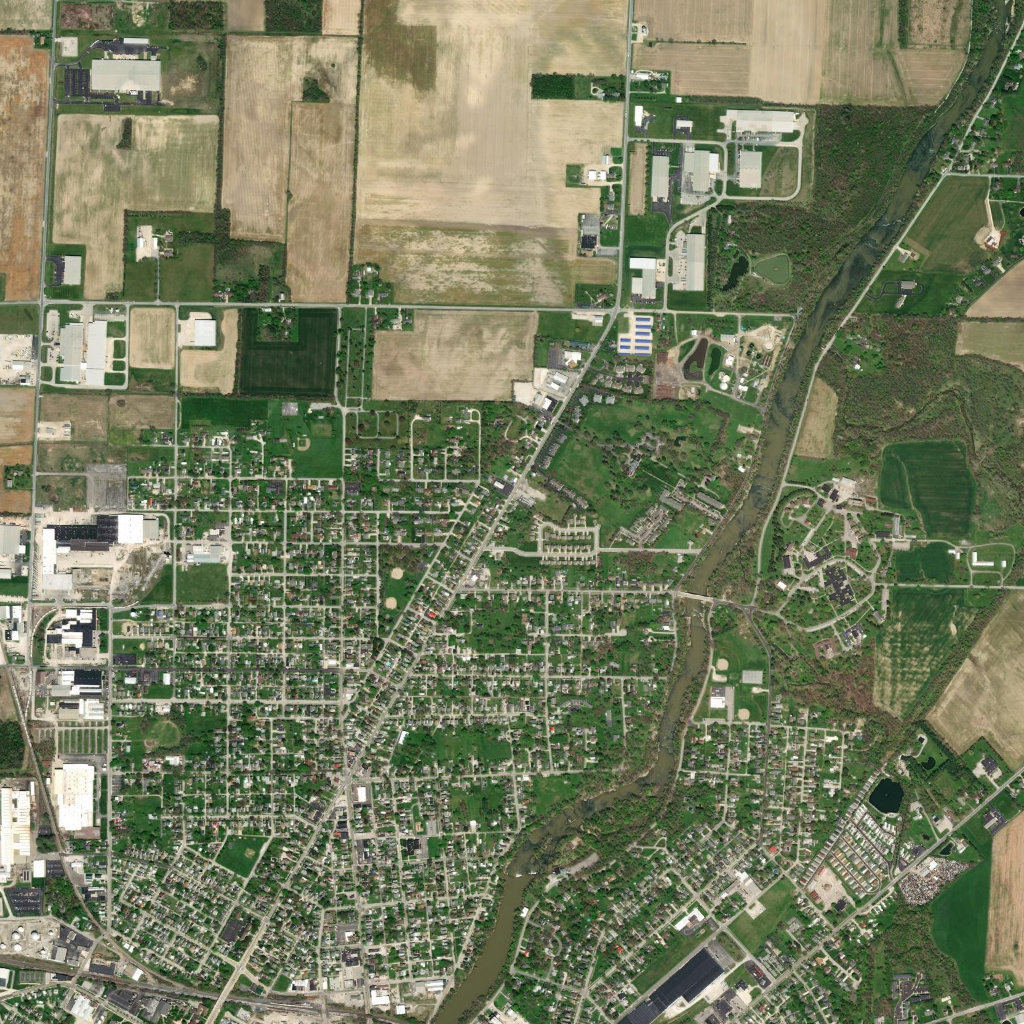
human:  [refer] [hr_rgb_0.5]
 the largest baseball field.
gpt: <box>[[28, 42, 33, 46, 0]]</box>

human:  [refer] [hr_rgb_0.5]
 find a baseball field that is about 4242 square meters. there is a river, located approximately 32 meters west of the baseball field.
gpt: <box>[[69, 62, 72, 65, 0]]</box>